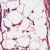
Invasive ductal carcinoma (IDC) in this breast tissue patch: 0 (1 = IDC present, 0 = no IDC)